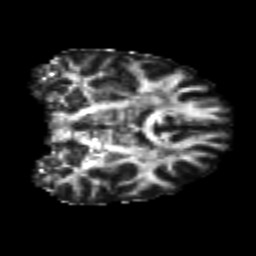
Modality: FA
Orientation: coronal
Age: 24
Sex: male
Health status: healthy
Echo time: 0.074 s